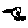
Label: bird